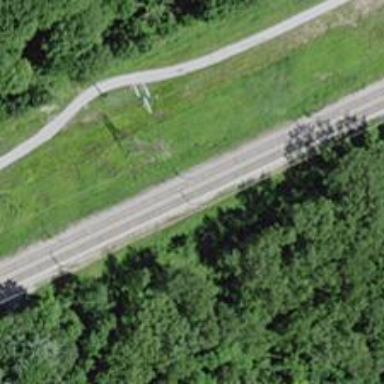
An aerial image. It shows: Railway with electrified contact lines.